Question: Here is my working example:
'''
library(ggplot2)
library(directlabels) # ver 2014.6.13 via r-forge
DF <- expand.grid(z = seq(1, 3001, by=10), k = seq(from=0.5, to=5, by=0.25))
# Defines the function value for each z-k combination
DF$dT <- with(DF, -0.07 * z * (1/2.75 - 1/k))
p <- ggplot(DF, aes(x = z, y = k, z = dT)) + theme_bw() +
stat_contour(aes(colour=..level..), breaks=c(seq(from=-40, to=0, by=5), c(seq(from=5, to=150, by=10))))
angled.boxes <- list("far.from.others.borders","calc.boxes","enlarge.box","draw.rects")
direct.label(p, "angled.boxes")
'''
Which looks like this:

I want to turn the labels' box border colour to "white" but I cannot see how to do that. In the NEWS for the package, is written this:
> 2.5 --- 6 April 2012draw.rects with configurable color, default black.
And seeing as "angled.boxes" is a list comprising:
'''
angled.boxes <- list("far.from.others.borders","calc.boxes","enlarge.box","draw.rects")
'''
I suppose it's possible, but how?
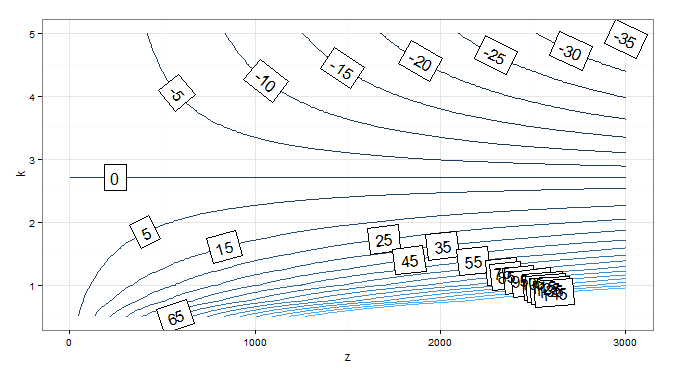
Answer: This seems to be a hack but it worked. I just redefined the 'draw.rects' function, since I could not see how to pass arguments to it due to the clunky way that directlabels calls its functions. (Very like ggplot-functions. I never got used to having functions be character values.):
'''
assignInNamespace( 'draw.rects',
function (d, ...)
{
if (is.null(d$box.color))
d$box.color <- "red"
if (is.null(d$fill))
d$fill <- "white"
for (i in 1:nrow(d)) {
with(d[i, ], {
grid.rect(gp = gpar(col = box.color, fill = fill),
vp = viewport(x, y, w, h, "cm", c(hjust, vjust),
angle = rot))
})
}
d
}, ns='directlabels')
dlp <- direct.label(p, "angled.boxes")
dlp
'''